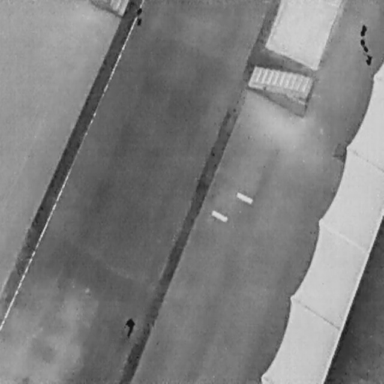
There are two People in the infrared image.